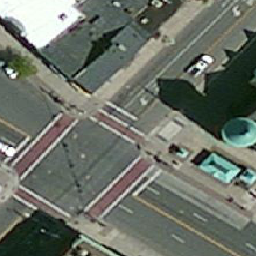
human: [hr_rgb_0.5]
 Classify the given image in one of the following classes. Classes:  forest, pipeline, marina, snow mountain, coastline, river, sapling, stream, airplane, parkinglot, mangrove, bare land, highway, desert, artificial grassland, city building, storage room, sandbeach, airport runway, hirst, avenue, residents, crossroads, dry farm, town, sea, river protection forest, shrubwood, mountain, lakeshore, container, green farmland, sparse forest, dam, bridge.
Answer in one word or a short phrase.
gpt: crossroads